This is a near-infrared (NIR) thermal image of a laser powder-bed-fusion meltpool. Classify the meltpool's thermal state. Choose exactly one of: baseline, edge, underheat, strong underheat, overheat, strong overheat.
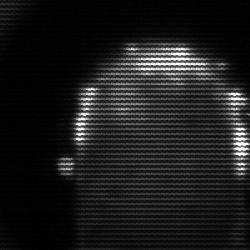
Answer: baseline